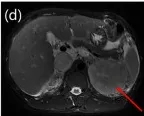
Enhanced CT.
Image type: radiology (mri)